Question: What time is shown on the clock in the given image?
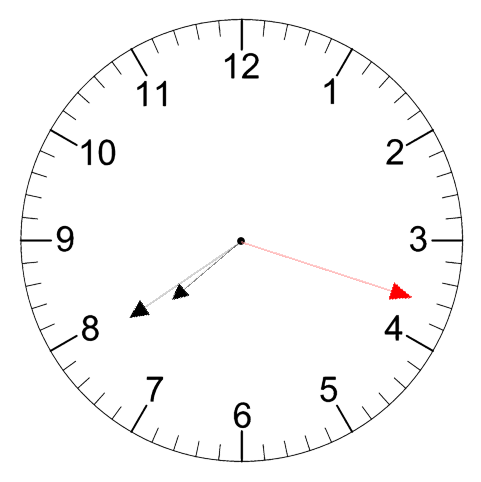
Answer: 07:39:18